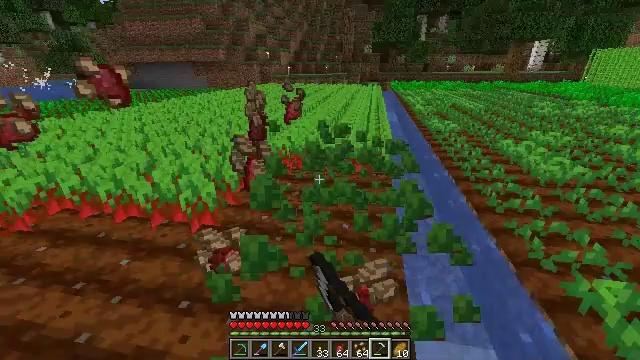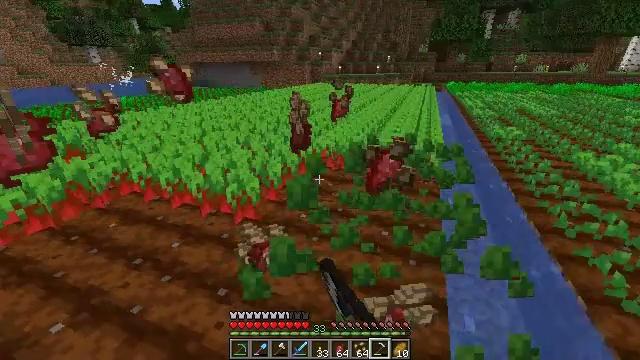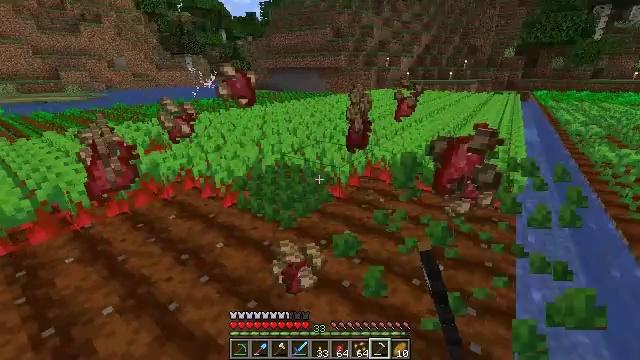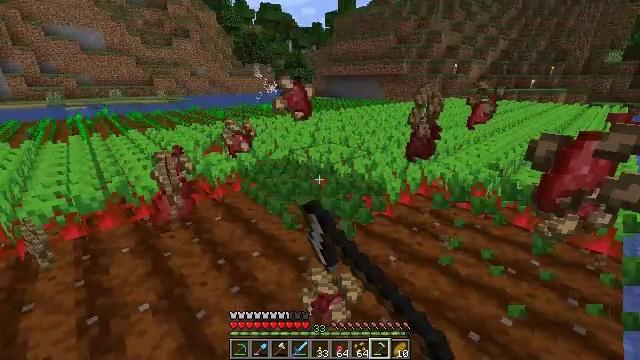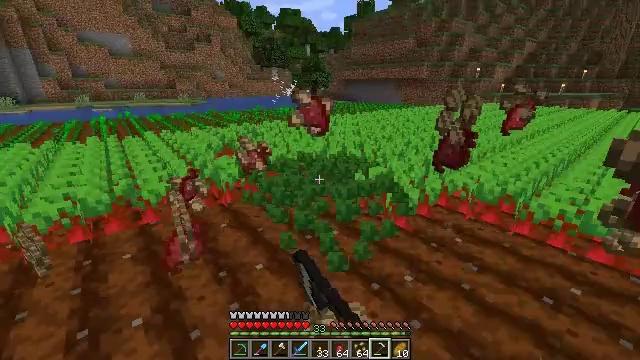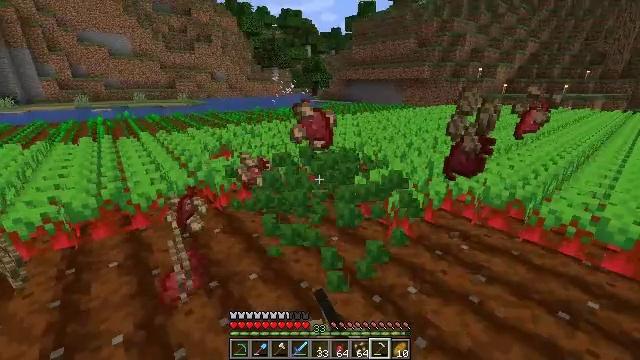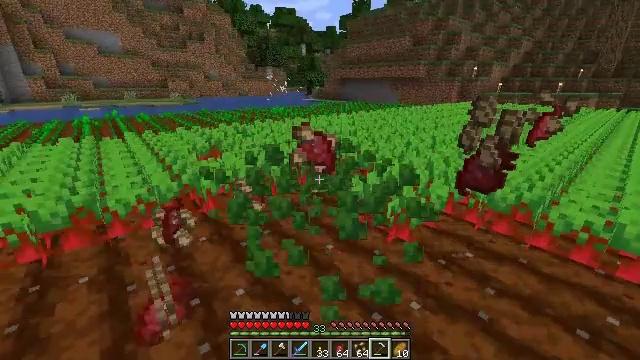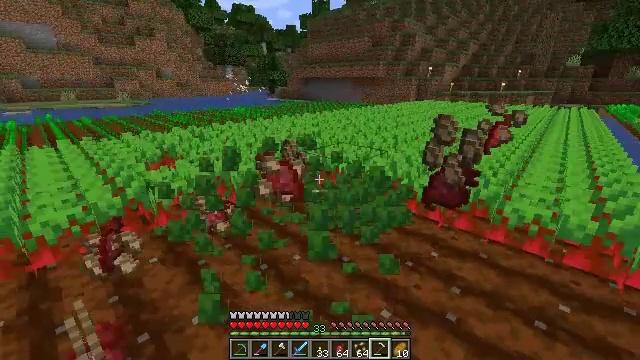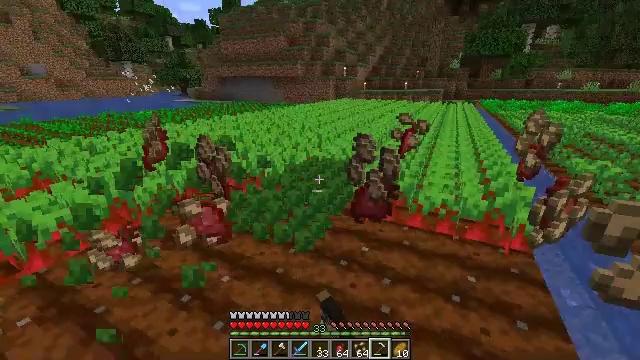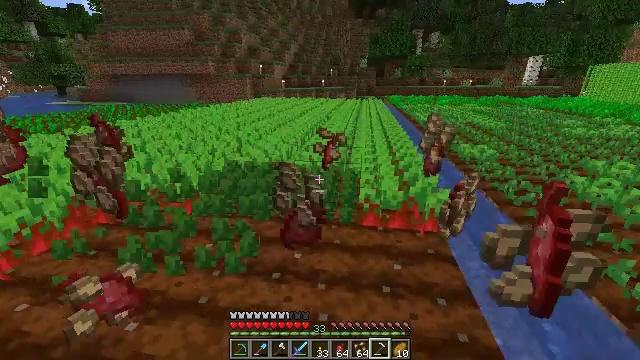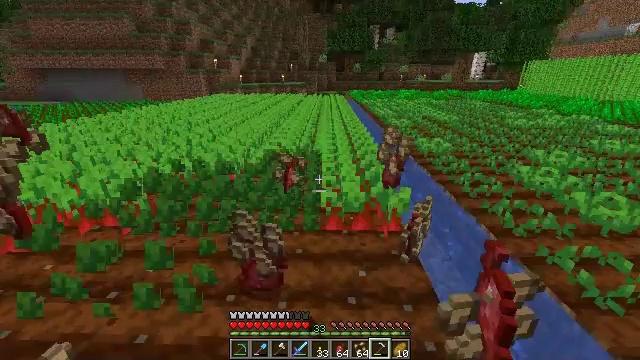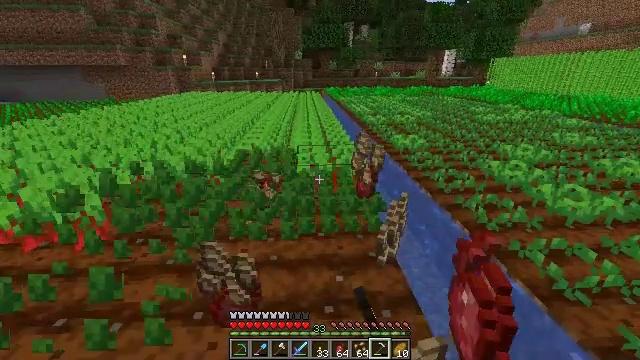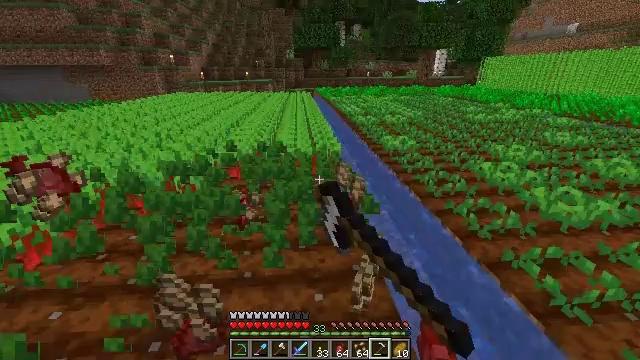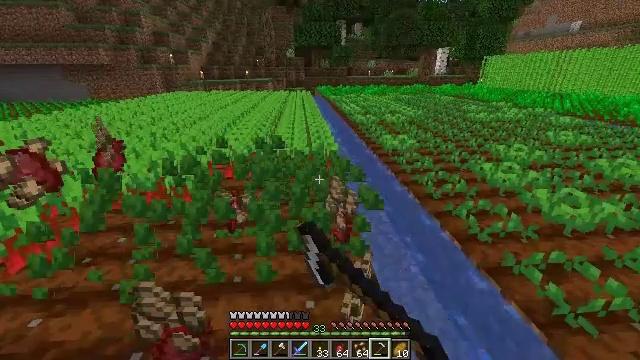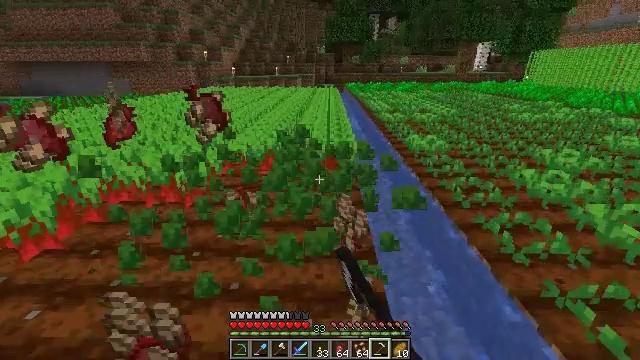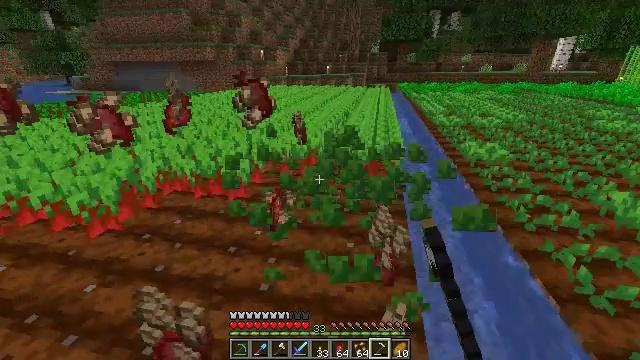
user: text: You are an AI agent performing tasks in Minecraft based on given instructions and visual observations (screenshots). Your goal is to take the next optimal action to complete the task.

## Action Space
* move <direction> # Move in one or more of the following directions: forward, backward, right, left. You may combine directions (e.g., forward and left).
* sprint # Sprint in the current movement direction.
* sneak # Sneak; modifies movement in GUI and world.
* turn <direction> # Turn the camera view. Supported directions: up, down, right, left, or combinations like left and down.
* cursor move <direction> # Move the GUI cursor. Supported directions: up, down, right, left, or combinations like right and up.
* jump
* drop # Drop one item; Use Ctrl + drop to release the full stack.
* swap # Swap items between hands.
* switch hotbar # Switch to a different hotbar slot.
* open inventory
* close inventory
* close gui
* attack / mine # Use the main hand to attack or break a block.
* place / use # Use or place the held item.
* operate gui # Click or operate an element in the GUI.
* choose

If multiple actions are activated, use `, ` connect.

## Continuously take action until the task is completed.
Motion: motion action
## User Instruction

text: Collect beetroots from the field.
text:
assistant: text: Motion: move forward, turn left, attack / mine
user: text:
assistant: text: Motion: move forward, turn left and up, attack / mine
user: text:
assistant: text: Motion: move forward, turn left and up, attack / mine
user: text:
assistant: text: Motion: move forward, turn left, attack / mine
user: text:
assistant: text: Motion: move forward, attack / mine
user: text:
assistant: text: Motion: move forward, turn right, attack / mine
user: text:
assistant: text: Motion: move forward and move right, turn right, attack / mine
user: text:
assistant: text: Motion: move forward and move right, turn right, attack / mine
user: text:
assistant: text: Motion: move forward and move right, turn right, attack / mine
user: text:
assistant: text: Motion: move forward and move right, turn right, attack / mine
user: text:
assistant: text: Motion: move forward and move right, turn right, attack / mine
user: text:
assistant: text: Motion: move forward and move right, turn right, attack / mine
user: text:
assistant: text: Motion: move forward and move right, attack / mine
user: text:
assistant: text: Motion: move forward, turn left, attack / mine
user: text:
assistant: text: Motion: move forward, turn left, attack / mine
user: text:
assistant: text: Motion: move forward, turn left, attack / mine
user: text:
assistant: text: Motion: move forward and move left, turn left, attack / mine
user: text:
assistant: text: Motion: move forward and move left, turn left and up, attack / mine
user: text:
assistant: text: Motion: move forward and move left, turn left, attack / mine
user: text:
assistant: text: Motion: move forward and move left, attack / mine
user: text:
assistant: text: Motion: move forward, turn right and up, attack / mine
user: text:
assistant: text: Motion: move forward and move right, turn right, attack / mine
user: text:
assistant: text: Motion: move forward and move right, turn right, attack / mine
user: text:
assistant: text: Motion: move forward and move right, turn right, attack / mine
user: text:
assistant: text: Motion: move forward and move right, turn right, attack / mine
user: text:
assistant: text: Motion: move forward and move right, turn right, attack / mine
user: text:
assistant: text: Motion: move forward and move right, attack / mine
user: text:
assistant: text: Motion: move forward and move right, attack / mine
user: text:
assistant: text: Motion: move forward, turn left, attack / mine
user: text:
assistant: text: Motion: move forward, turn left, attack / mine